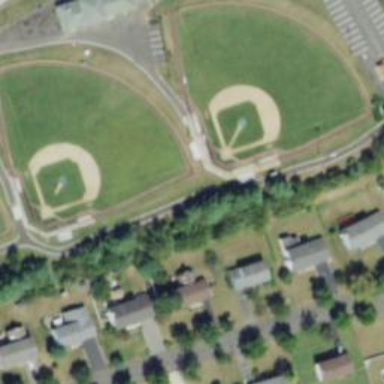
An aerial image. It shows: Baseball pitch for leisure land activities.